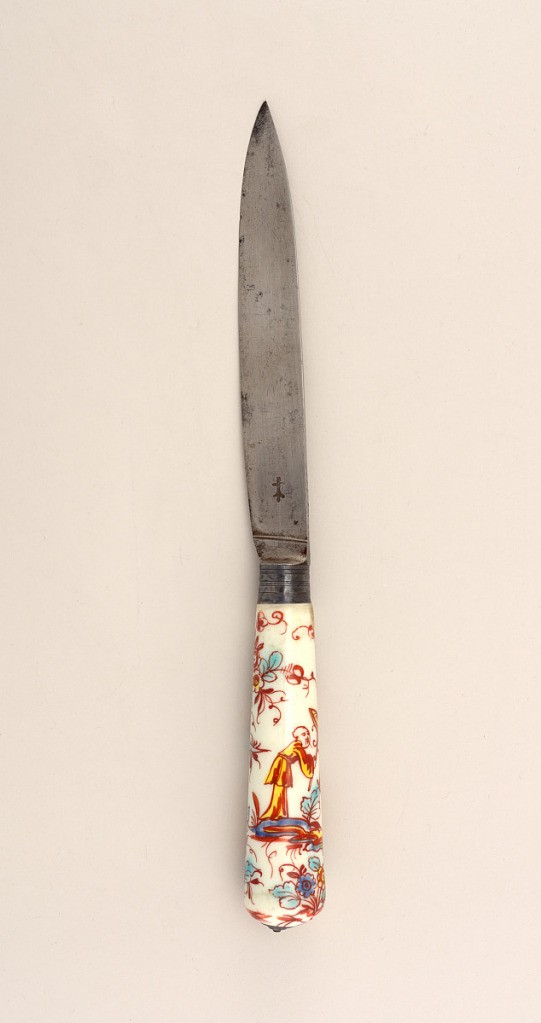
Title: Knife with Porcelain Handle (One of Four)
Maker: Chantilly Porcelain Manufactory, French, active ca. 1725 - ca. 1789
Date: ca. 1735–1740
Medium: soft paste porcelain, vitreous enamel, silver, steel
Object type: knife
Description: Leaf-shaped blade with staright sides. Plain bolster. Silver ferrule with horizontal bands. Tapering white porcelain handle with kakiemon design in green, blue and yellow (underglaze) and red-brown overglaze. End of handle rounded with silver button cap.